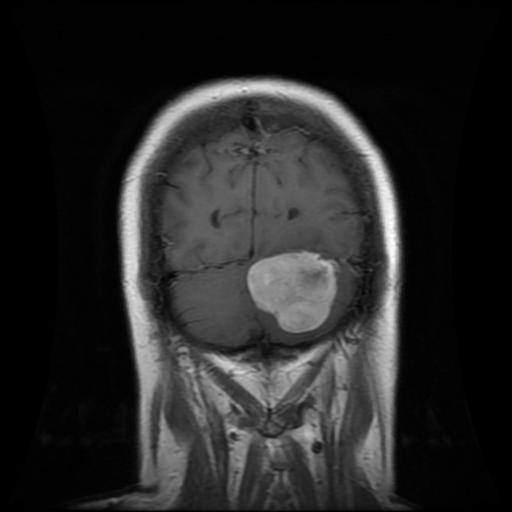
Label: meningioma